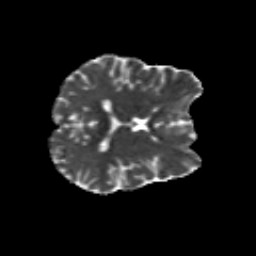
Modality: MD
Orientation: axial
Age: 19
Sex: female
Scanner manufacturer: siemens
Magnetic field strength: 3 T
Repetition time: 8.8 s
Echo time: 0.085 s